Field crop: tomato
Growth stage: 1
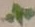
Species: solanum